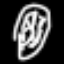
Label: diamond